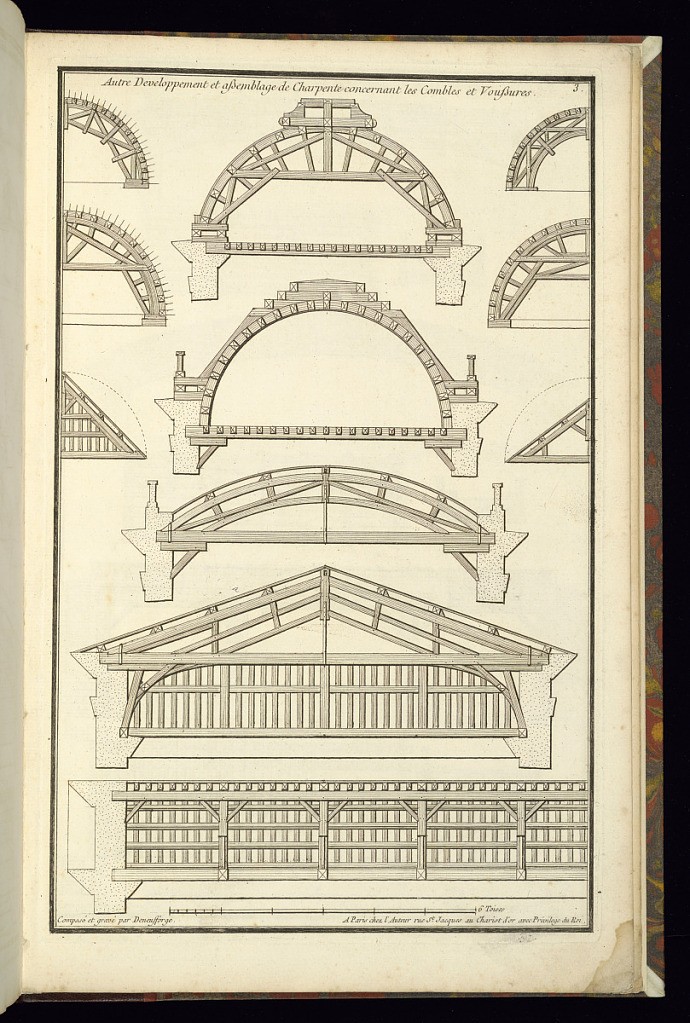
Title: Autre Developpement et aßemblage de Charpente concernant diverses Combles et Voußures
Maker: Jean-François de Neufforge, Flemish, 1714–1791
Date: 1768
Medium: Engraving on paper
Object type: Print
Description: Designs for frameworks for roofs and vaults. The plate is signed and numbered.